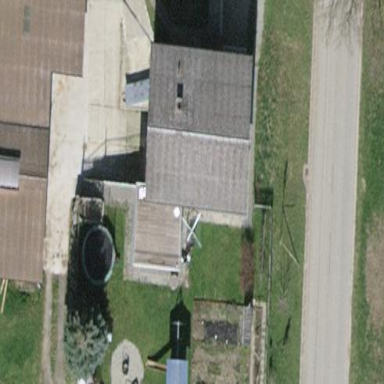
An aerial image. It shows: Simple house.